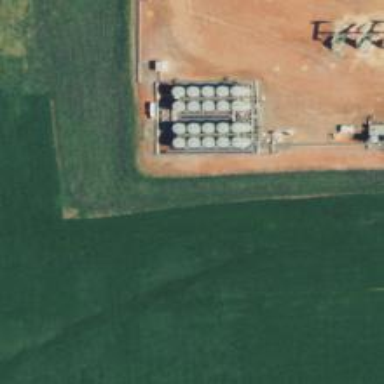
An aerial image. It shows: Storage tank that is man-made.